Chest X-ray. View position: PA
Patient age: 53
Patient sex: F
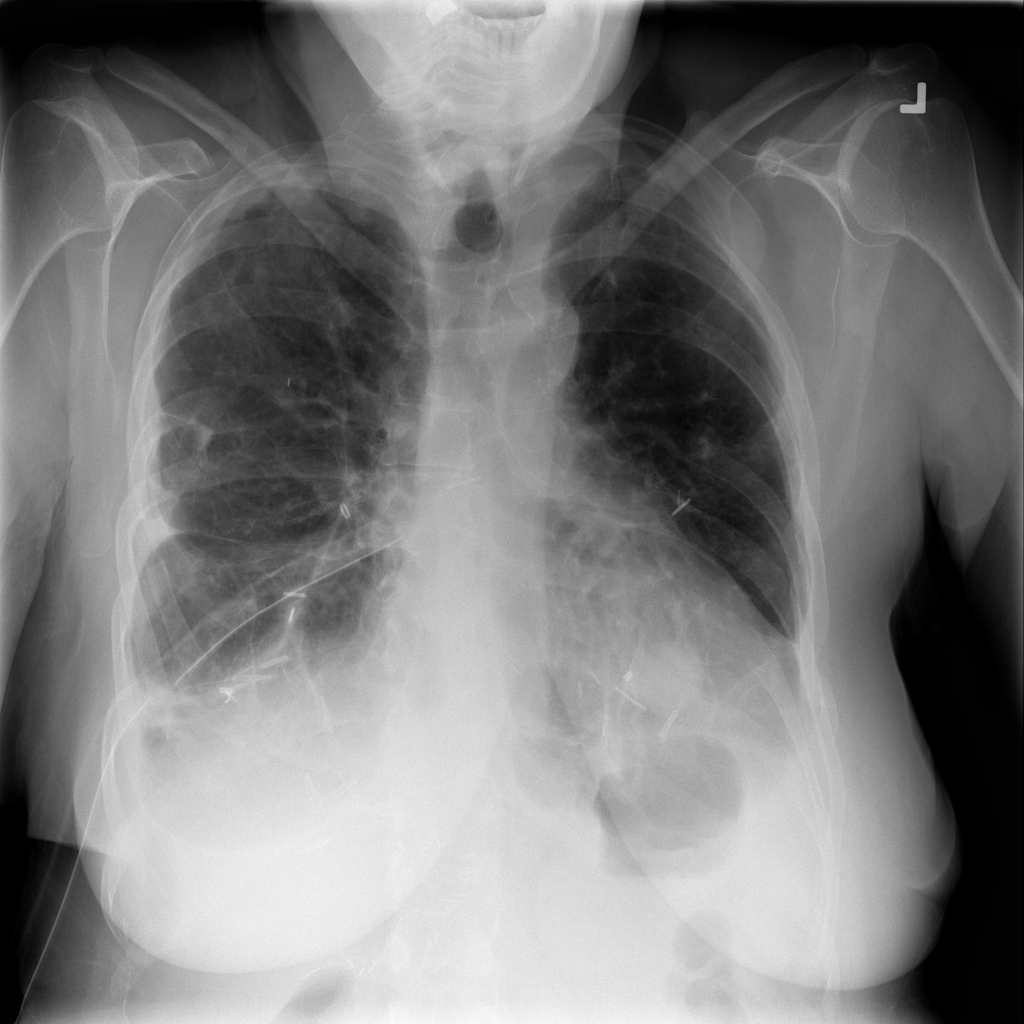
Finding: Pneumothorax